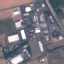
Land use / land cover: Industrial